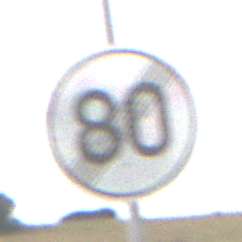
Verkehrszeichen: EndeGeschwindigkeit80
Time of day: Midday
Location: Outdoor (Nature)
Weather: PartlyCloudy
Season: NotSpecified
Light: Natural